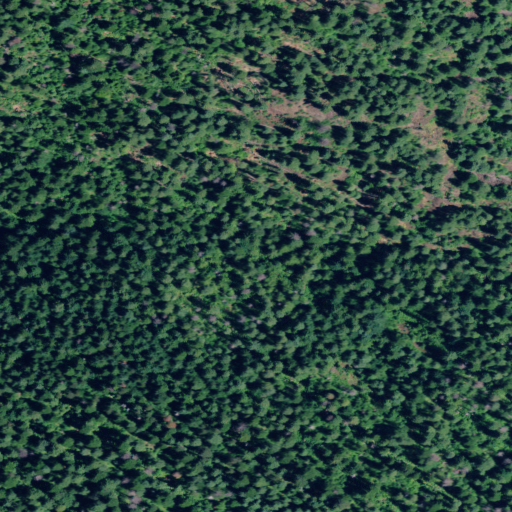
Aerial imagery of valley in Idaho named Daisy Gulch containing evergreen forest and shrub